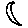
Label: moon